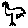
Label: bird